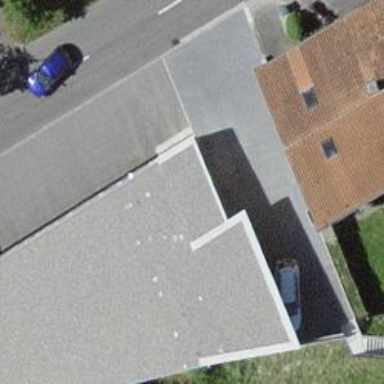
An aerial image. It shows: Garage building.